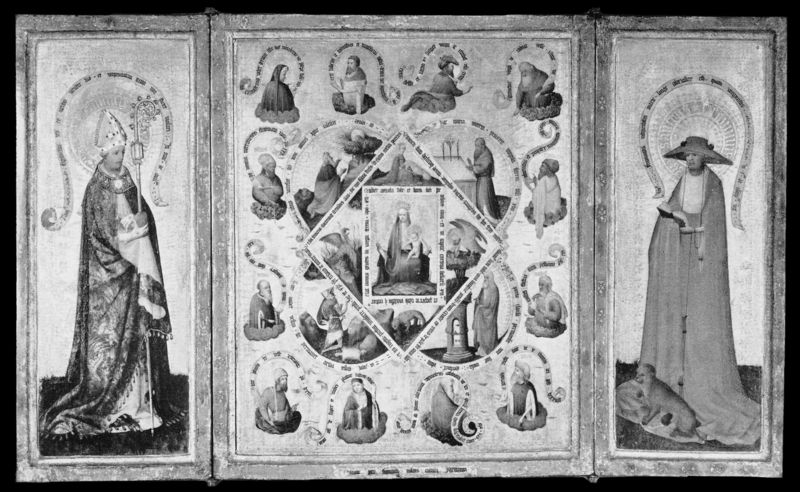
Titel: Symbolistische Darstellung der unbefleckten Empfängnis Mariens.
Künstler: Meister des Wasserfass’schen Kalvarienberges
Institution: Bonn, Rheinisches Landesmuseum
Schlagwörter: flügel, mann, weiß, menschen, holz, hut, schwarz, hund, malerei, ornament, alt, kirche, drei, kind, schrift, stab, bischof, papst, inschrift, rechteck, schwarz-weiss, altar, raute, heiligenschein, nimbus, jesus, priester, geistliche, mitra, heilige, hirtenstab, heilig, maria, madonna, mutter gottes, got, jesuskind, schriftband, flügelaltar, triptychon, apostel, bischofsstab, triptichon, krummstab, klappaltar, bischofsmütze, reisealtar, pabst, heiligenbilder, saint, mytra, dreigeteilt, mariaa, rbischof